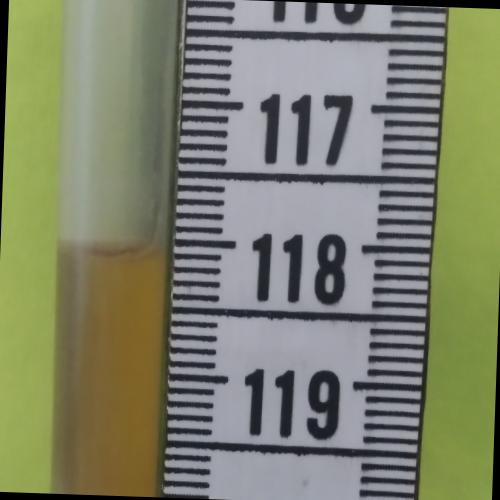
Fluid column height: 118.1 cm